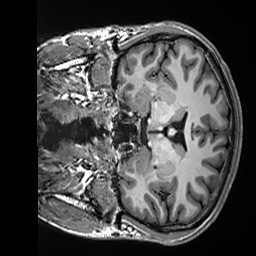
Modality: T1w
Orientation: coronal
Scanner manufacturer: siemens
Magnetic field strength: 3 T
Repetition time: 2.5 s
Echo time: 0.00299 s